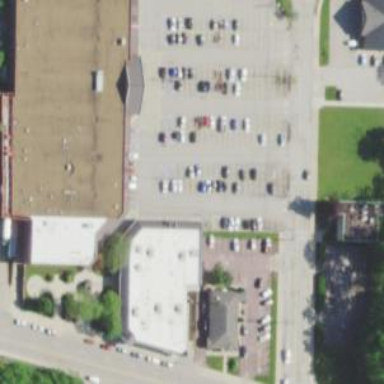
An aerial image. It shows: Retail area.